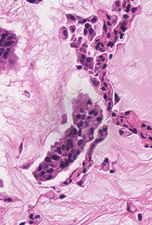
Tumor epithelial tissue: yes
Tumor-associated stroma tissue: no
Normal tissue: no